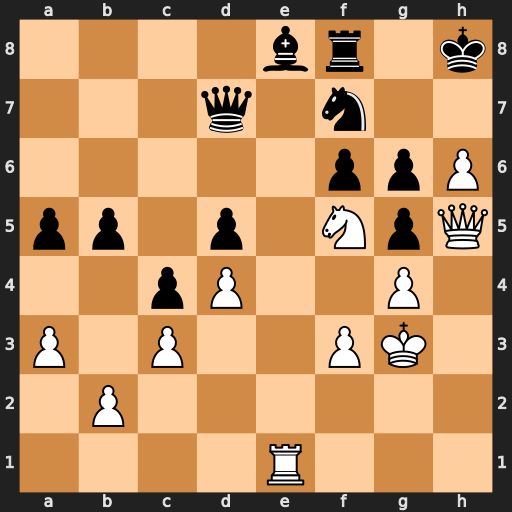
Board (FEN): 4br1k/3q1n2/5ppP/pp1p1NpQ/2pP2P1/P1P2PK1/1P6/4R3
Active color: w
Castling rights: -
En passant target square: -
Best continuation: Qxg6 Nd8 Qg7+ Qxg7 hxg7+